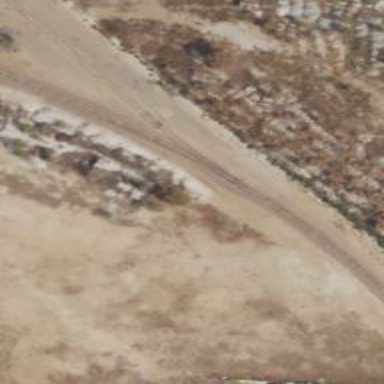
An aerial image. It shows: Railway spur service.